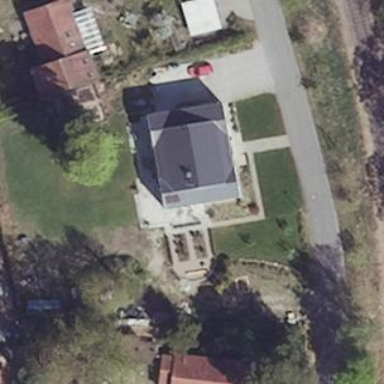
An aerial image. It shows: Residential building.